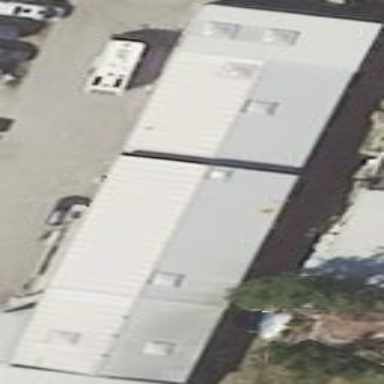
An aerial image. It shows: Commercial building with car shop.